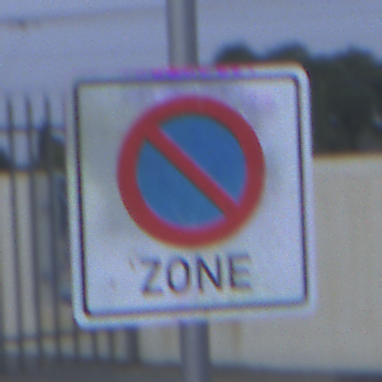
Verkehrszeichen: BeginnEingeschraenktesHalteverbotZone
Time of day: SunriseSunset
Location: Outdoor (Suburban)
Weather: PartlyCloudy
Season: NotSpecified
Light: Natural